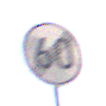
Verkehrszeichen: EndeGeschwindigkeit60
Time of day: Midday
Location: Outdoor (Nature)
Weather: PartlyCloudy
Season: NotSpecified
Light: Natural